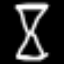
Label: hourglass